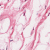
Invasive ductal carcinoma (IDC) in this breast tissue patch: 0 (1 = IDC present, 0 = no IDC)